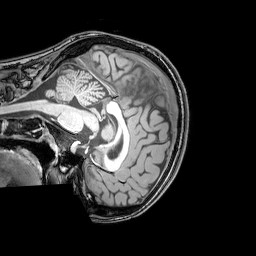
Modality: T1w
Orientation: sagittal
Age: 22
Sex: female
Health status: healthy
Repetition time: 0.081 s
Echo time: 0.037 s